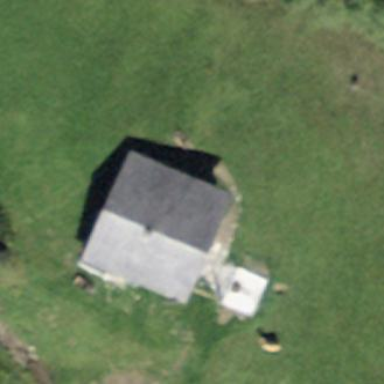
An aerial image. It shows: Cabin is depicted in the image.